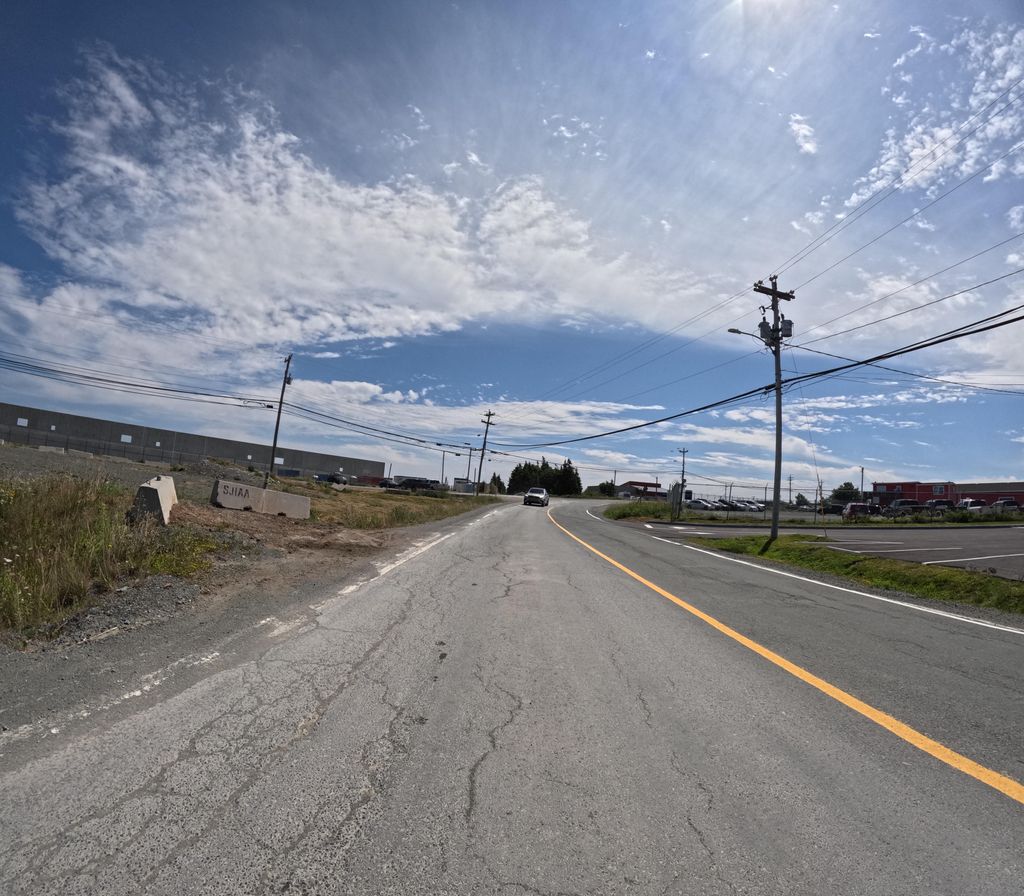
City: st_johns